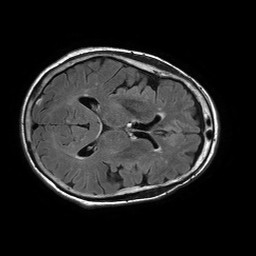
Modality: FLAIR
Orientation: axial
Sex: female
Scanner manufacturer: philips
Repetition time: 11 s
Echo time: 0.125 s